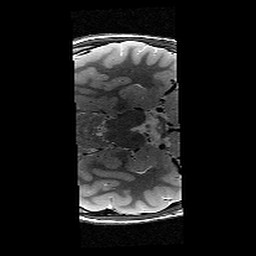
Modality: T2w
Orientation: axial
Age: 13
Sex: male
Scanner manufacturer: siemens
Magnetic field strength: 3 T
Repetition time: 8.46 s
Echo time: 0.067 s